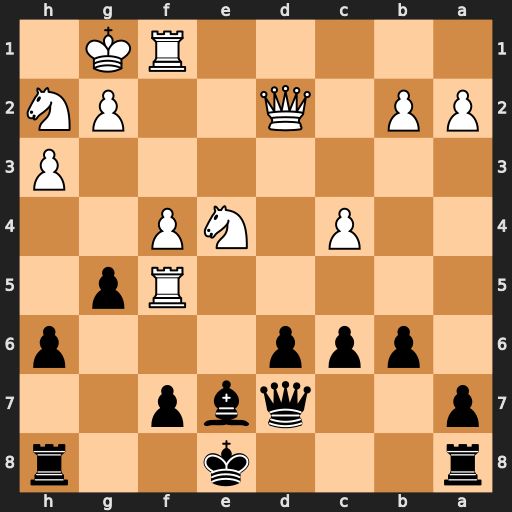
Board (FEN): r3k2r/p2qbp2/1ppp3p/5Rp1/2P1NP2/7P/PP1Q2PN/5RK1
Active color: b
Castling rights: kq
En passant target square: -
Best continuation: Qxf5 Nxd6+ Bxd6